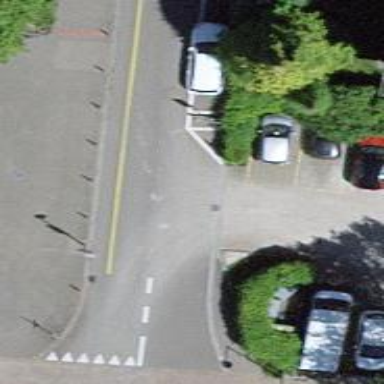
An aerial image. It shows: Parking aisle with paving stones surface.